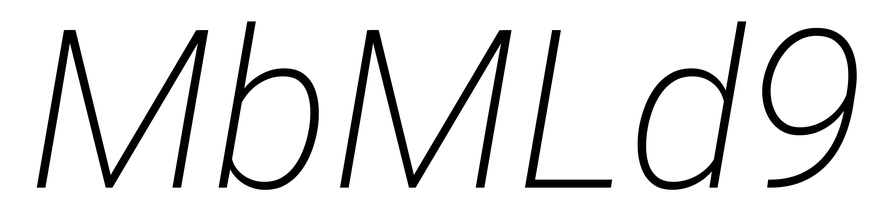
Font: Roboto-Italic_ExtraLight_Italic